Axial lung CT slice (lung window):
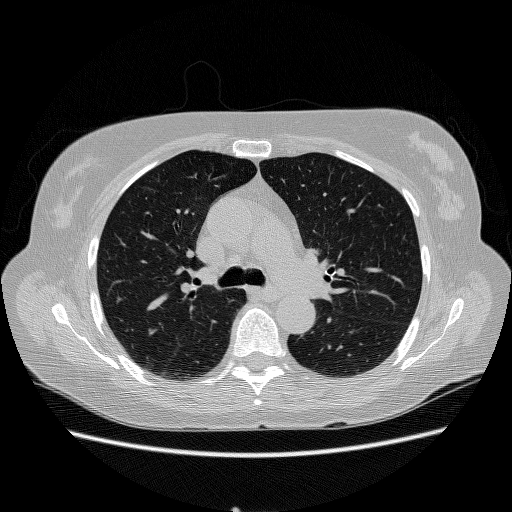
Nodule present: no